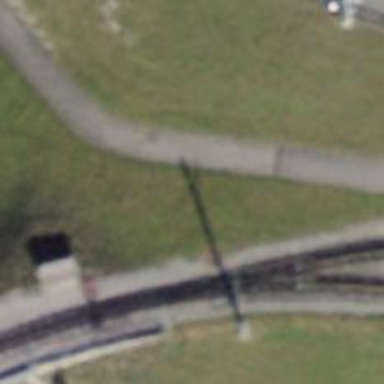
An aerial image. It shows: Narrow-gauge railway with 1 track. The tracks are electrified with contact line.